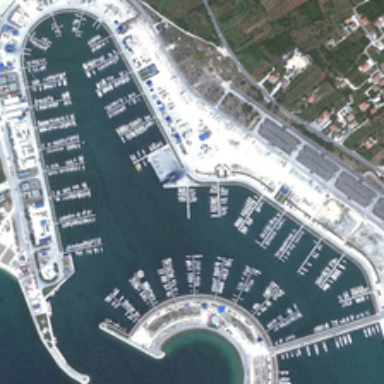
Many boats are in a port near some buildings and many green trees .